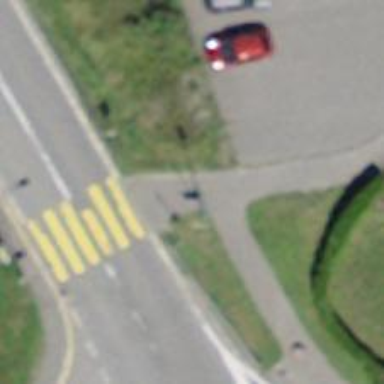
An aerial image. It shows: Bollard barrier.